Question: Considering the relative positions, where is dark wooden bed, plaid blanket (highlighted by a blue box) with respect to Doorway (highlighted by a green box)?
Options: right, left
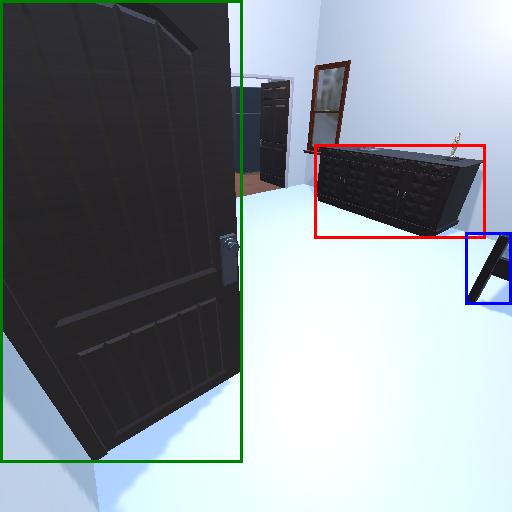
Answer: right